已知椭圆 \(G: \frac{x^2}{a^2} + \frac{y^2}{b^2} = 1\ (a > b > 0)\) 经过 \(D\left(1,\frac{3}{2}\right)\)，\(E(2,0)\) 两点，作斜率为 \(\frac{1}{2}\) 的直线与椭圆 \(G\) 交于 \(A,B\) 两点（\(A\) 点在 \(B\) 的左侧），且点 \(D\) 在直线 \(l\) 上方。
(1) 求椭圆 \(G\) 的标准方程；
(2) 证明：\(\triangle DAB\) 的内切圆的圆心在一条定直线上。
【解答】

\textbf{【详解】}
(1) 因为椭圆焦点在 \(x\) 轴上，且过点 \(E(2,0)\)，所以 \(a=2\)。
又椭圆过点 \(D\left(1,\frac{3}{2}\right)\)，
所以 \(\frac{1}{4} + \frac{9}{4b^2} = 1 \implies b^2 = 3\)。
故椭圆 \(G\)：\(\frac{x^2}{4} + \frac{y^2}{3} = 1\)。
(2) 如图：

设直线 \(AB\) 的方程为 \(y = \frac{1}{2}x + t\)，联立方程组：
\[
\begin{cases}
y = \frac{1}{2}x + t \\
\frac{x^2}{4} + \frac{y^2}{3} = 1
\end{cases}
\]
消去 \(y\) 得：
\[
3x^2 + 4\left(\frac{1}{2}x + t\right)^2 = 12
\]
整理得：\(x^2 + tx + t^2 - 3 = 0\)。
由 \(\Delta > 0\) 得：\(t^2 - 4(t^2 - 3) > 0 \implies t^2 < 4\)。
设 \(A(x_1, y_1)\)，\(B(x_2, y_2)\)，则：\(x_1 + x_2 = -t\)，\(x_1x_2 = t^2 - 3\)。
又 \(k_{AD} = \frac{y_1 - \frac{3}{2}}{x_1 - 1} = \frac{\frac{1}{2}x_1 + t - \frac{3}{2}}{x_1 - 1} = \frac{1}{2} \cdot \frac{x_1 + 2t - 3}{x_1 - 1}\)，\(k_{BD} = \frac{\frac{1}{2}x_2 + 2t - 3}{x_2 - 1}\)。
因为：
\[
\begin{aligned}
k_{AD} + k_{BD} &= \frac{1}{2} \cdot \frac{x_1 + 2t - 3}{x_1 - 1} + \frac{1}{2} \cdot \frac{x_2 + 2t - 3}{x_2 - 1} \\
&= \frac{1}{2} \cdot \frac{(x_1 + 2t - 3)(x_2 - 1) + (x_2 + 2t - 3)(x_1 - 1)}{(x_1 - 1)(x_2 - 1)} \\
&= \frac{1}{2} \cdot \frac{2x_1x_2 + (2t - 4)(x_1 + x_2) - 2(2t - 3)}{(x_1 - 1)(x_2 - 1)} \\
&= \frac{1}{2} \cdot \frac{t^2 - 3 - (t - 2)t - (2t - 3)}{(x_1 - 1)(x_2 - 1)} = 0
\end{aligned}
\]
所以：\(\angle ADB\) 的角平分线为：\(x = 1\)。
故 \(\triangle DAB\) 的内切圆圆心一定在直线 \(x = 1\) 上。
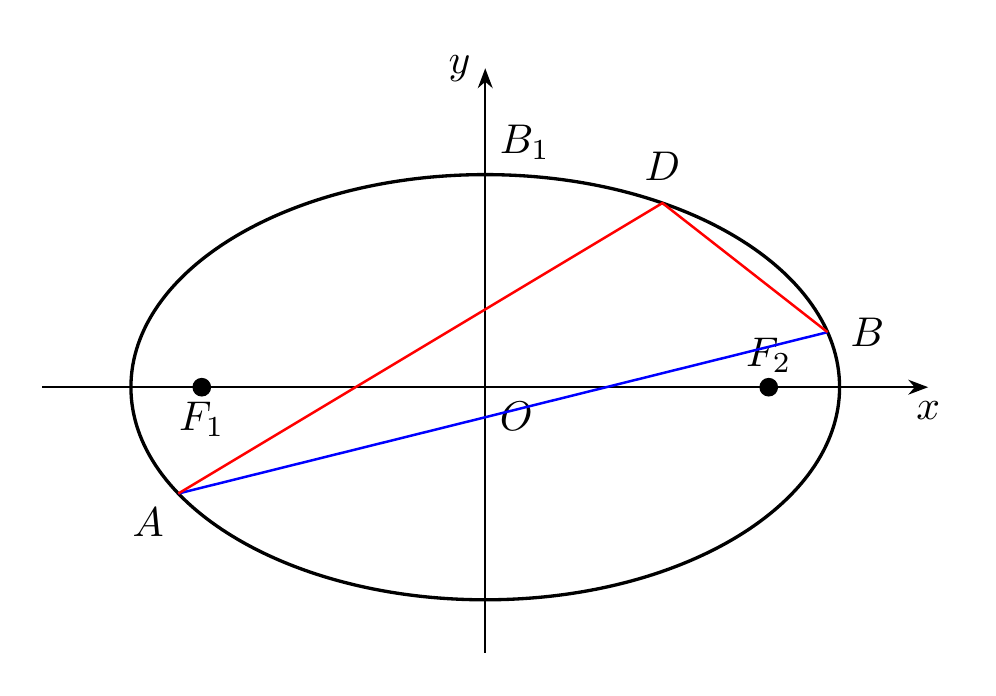